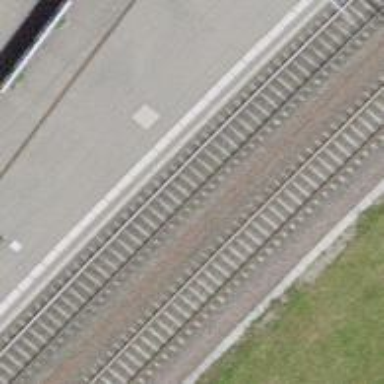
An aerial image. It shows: Public transport stop position along the railway.